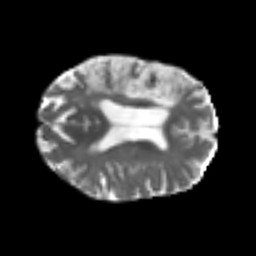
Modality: T2w
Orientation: axial
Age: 65
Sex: female
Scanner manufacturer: siemens
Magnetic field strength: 3 T
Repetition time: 4.999 s
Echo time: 0.07946 s